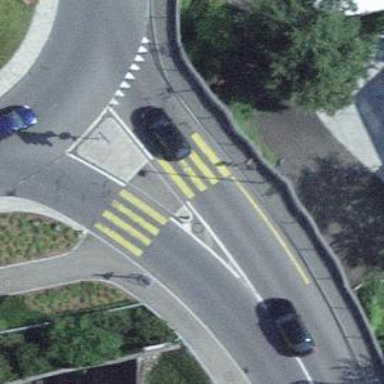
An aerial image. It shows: Kerb barrier.